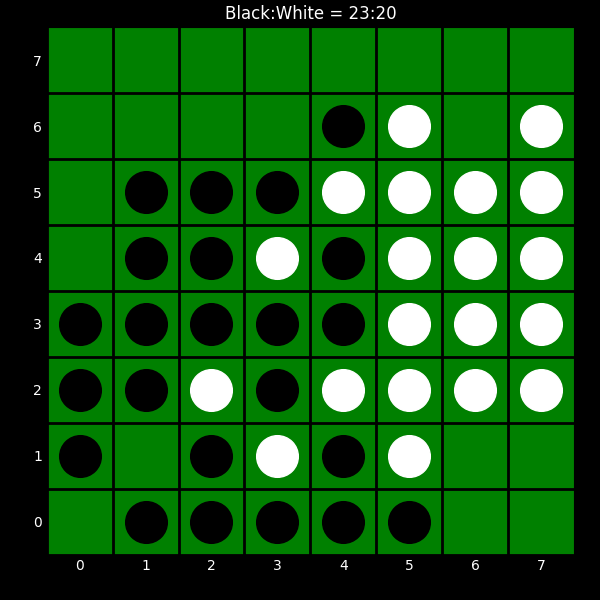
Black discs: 23
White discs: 20